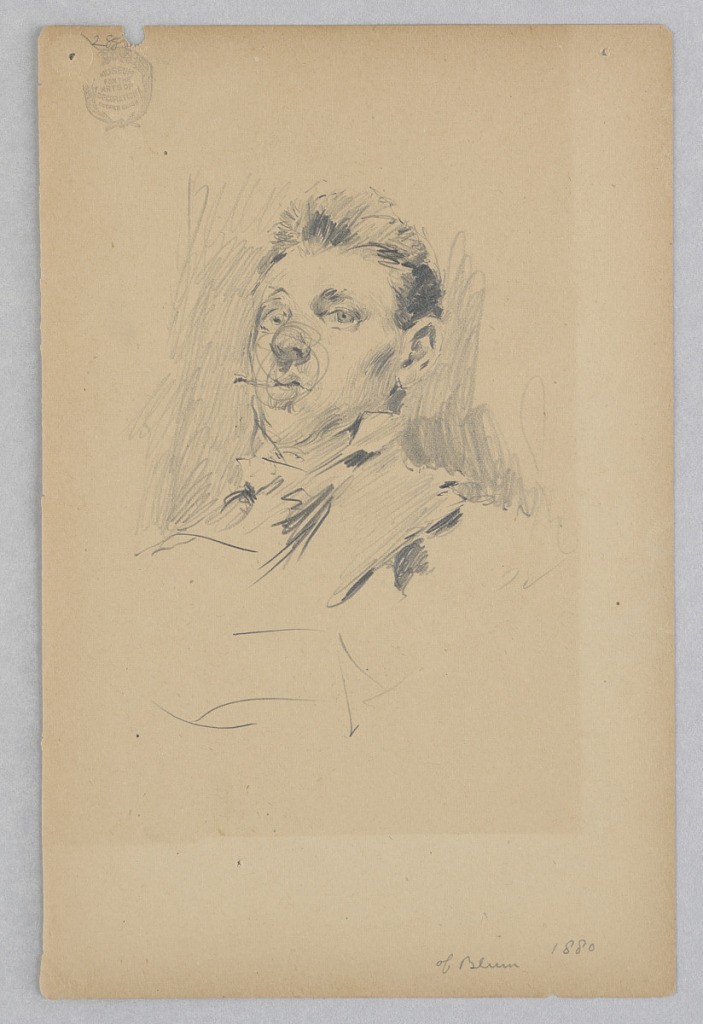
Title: Self-Portrait
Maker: Robert Frederick Blum, American, 1857–1903
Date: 1880
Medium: Graphite on wove paper
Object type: Drawing
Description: Sketch of a male figure.